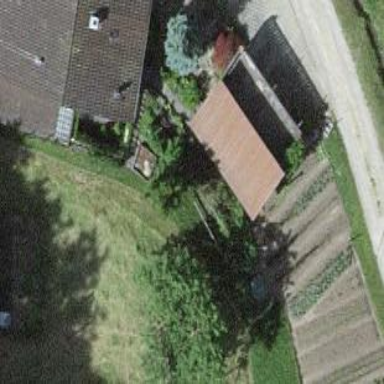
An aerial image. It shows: Garage building.